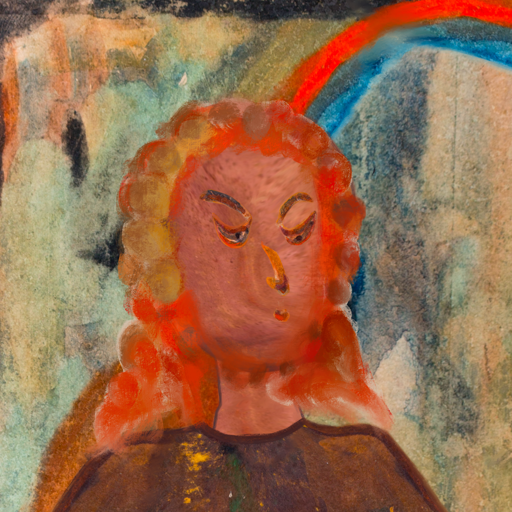
Background: Childish, Head And Neck Side: Mother_And_Son_Mother, Face Side: Hypocrite, Bust: Comrade, Hair Side: Rupkatha, Head Accessory: Blank, Second Necklace: Blank, Necklace: Blank, Baby: Blank